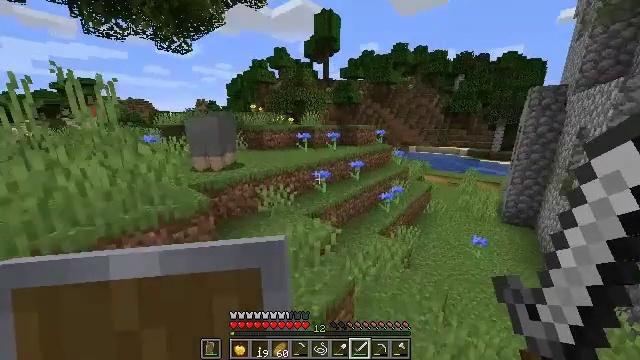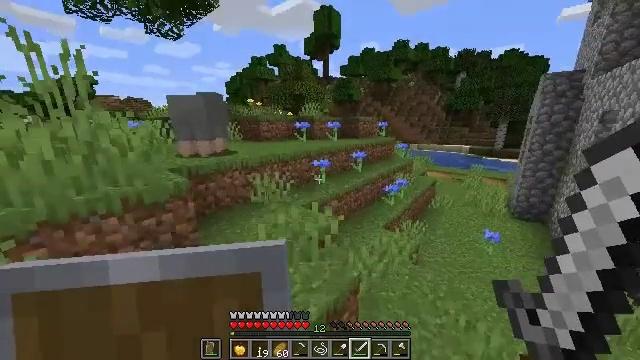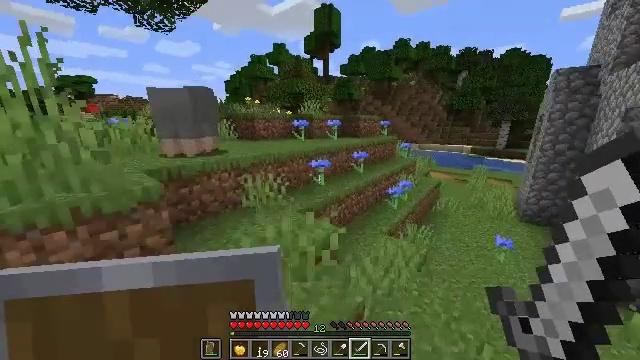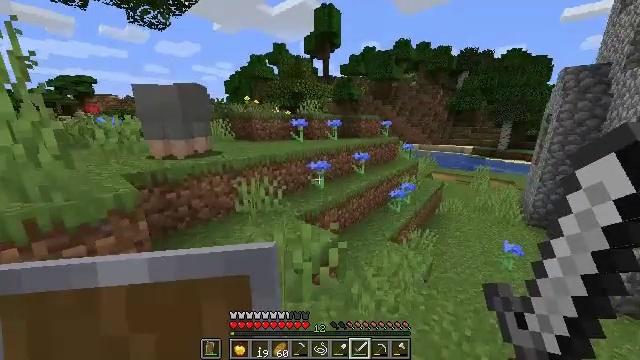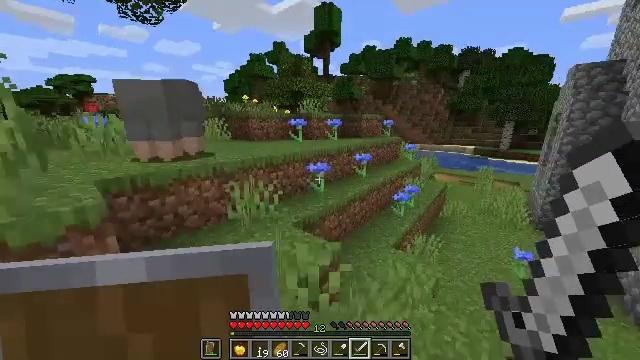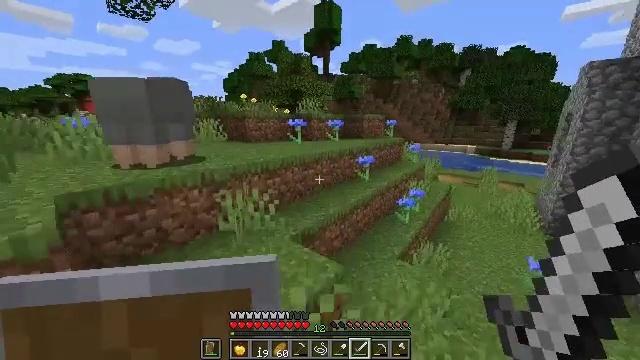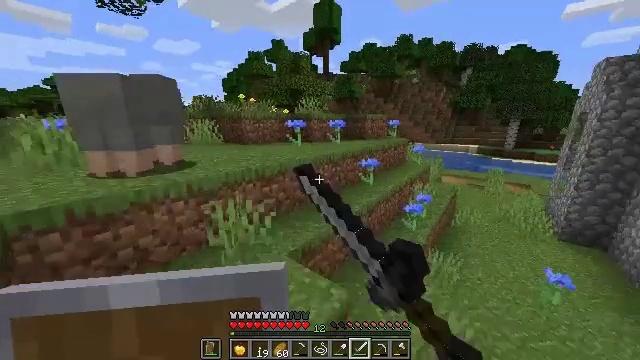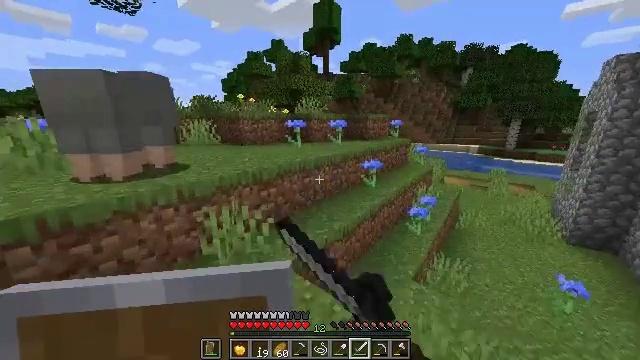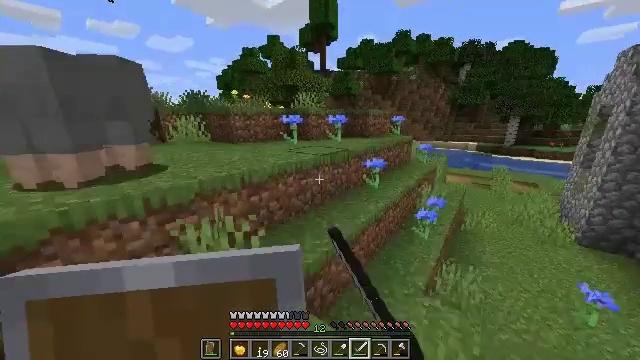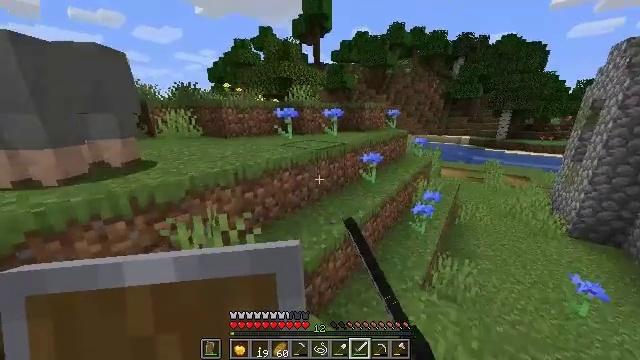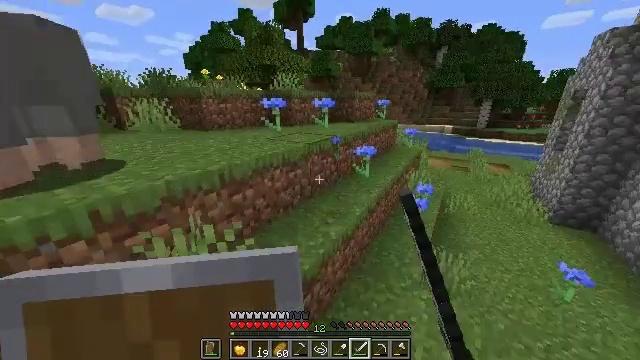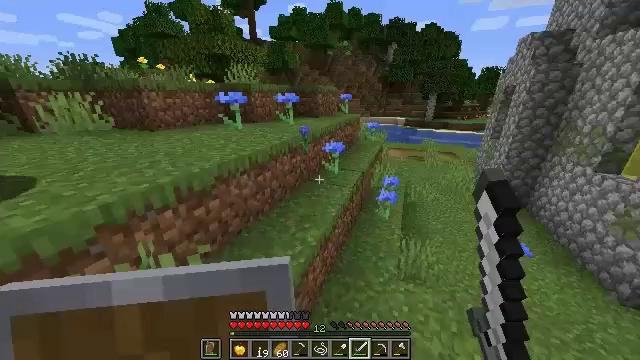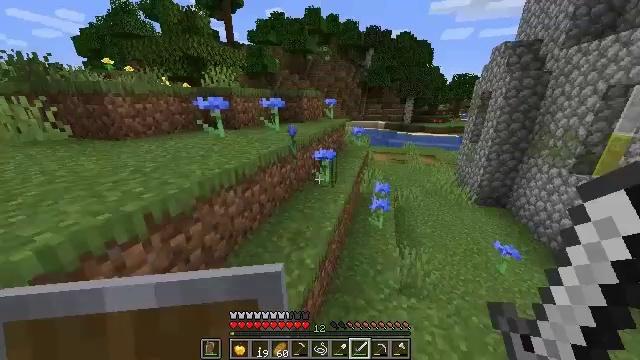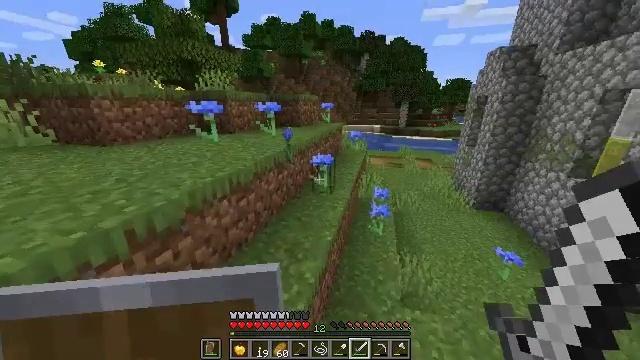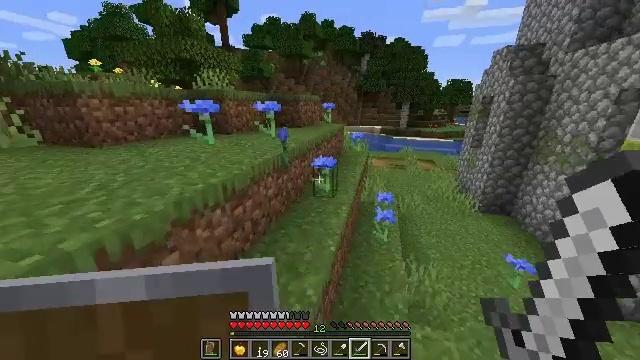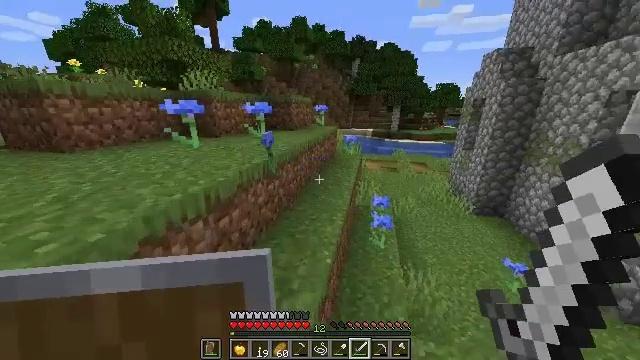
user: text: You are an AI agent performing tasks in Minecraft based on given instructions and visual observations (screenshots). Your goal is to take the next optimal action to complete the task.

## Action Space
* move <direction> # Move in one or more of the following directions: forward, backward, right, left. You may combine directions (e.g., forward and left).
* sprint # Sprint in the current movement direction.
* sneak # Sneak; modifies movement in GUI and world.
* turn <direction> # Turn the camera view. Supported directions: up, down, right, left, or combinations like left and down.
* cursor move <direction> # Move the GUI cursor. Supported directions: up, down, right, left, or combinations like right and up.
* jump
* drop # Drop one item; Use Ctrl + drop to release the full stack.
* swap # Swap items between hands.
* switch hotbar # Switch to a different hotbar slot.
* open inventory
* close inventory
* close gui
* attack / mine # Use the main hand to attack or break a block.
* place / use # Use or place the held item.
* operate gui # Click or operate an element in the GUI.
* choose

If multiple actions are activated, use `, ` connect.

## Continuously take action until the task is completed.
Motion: motion action
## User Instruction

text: Collect a cornflower for blue dye.
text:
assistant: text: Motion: move forward
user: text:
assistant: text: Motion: move forward
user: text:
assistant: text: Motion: move forward
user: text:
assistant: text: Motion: move forward
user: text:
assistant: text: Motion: move forward, attack / mine
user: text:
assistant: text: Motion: move forward, attack / mine
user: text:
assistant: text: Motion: move forward, attack / mine
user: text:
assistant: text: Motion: move forward
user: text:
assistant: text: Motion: move forward and move left, turn right and down
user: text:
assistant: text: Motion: move forward and move left, turn right and down
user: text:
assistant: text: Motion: move forward and move left, turn right and down
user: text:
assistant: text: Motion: move forward, turn right and up
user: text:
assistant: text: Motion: move forward, turn right
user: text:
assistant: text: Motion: move forward
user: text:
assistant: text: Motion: move forward, turn right, attack / mine
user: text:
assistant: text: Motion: move forward, attack / mine
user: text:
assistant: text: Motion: move forward, attack / mine
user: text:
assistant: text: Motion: move forward, attack / mine
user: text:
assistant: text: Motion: move forward, attack / mine
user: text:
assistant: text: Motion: move forward, turn left, attack / mine
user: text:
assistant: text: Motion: move forward, turn left and up
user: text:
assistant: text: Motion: move forward, turn left and up
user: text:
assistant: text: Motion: move forward, turn left and up
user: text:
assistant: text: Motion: move forward, turn left and up
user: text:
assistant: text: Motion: move forward, turn left, attack / mine
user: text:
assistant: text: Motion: move forward, turn left, attack / mine
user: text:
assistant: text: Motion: move forward, turn left, attack / mine
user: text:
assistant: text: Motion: move forward, turn left, attack / mine
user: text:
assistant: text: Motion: move forward, turn left, attack / mine
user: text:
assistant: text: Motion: turn left